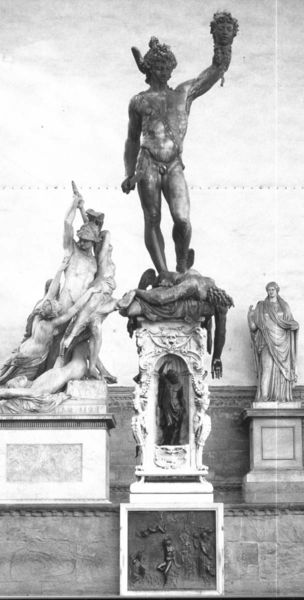
Titel: Perseus
Künstler: Benvenuto Cellini
Standort: Florenz, Piazza della Signoria, Loggia dei Lanzi (EU - I - Toskana)
Schlagwörter: kopf, sockel, pose, renaissance, skulptur, bronze, plastik, foto, loggia, blut, schwert, sieg, skulpturen, florenz, medusa, perseus, fot, piazza, bellini, reniassance, cellini, signoria